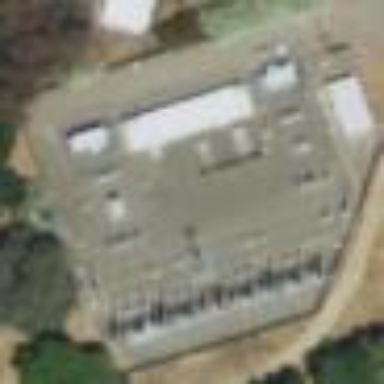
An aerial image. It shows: Substation behind wall.